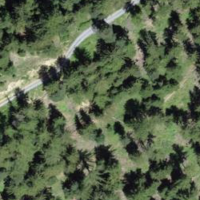
EUNIS habitat code: 43
Species observed at this site:
Rupicapra rupicapra
Melanargia galathea